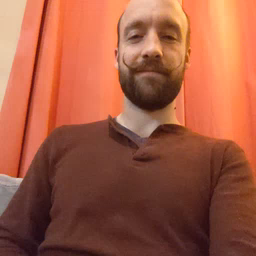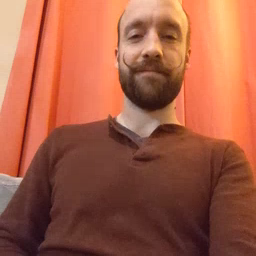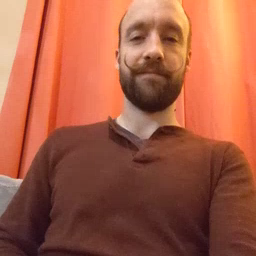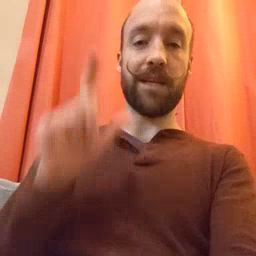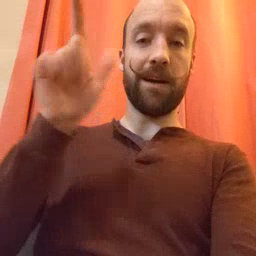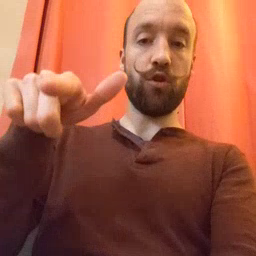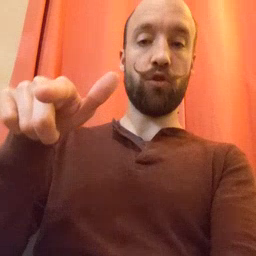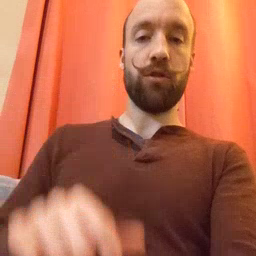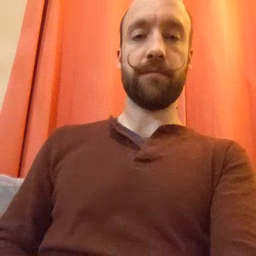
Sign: later